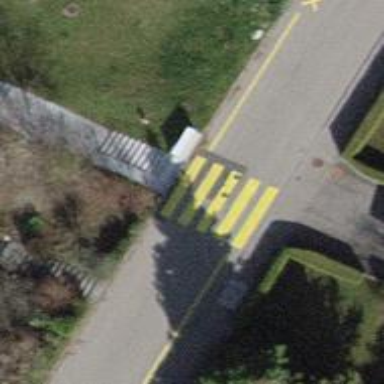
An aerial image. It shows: Kerb serving as barrier.